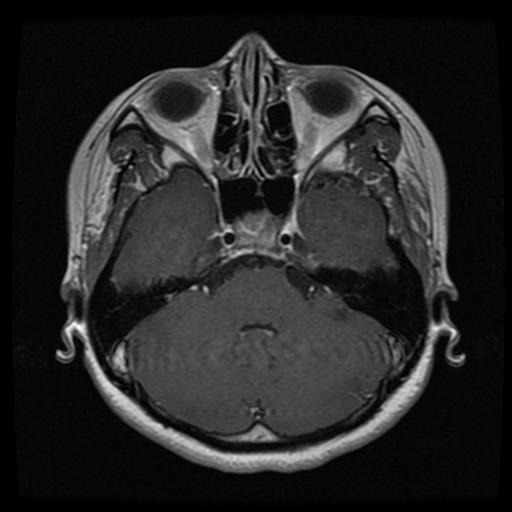
Label: pituitary